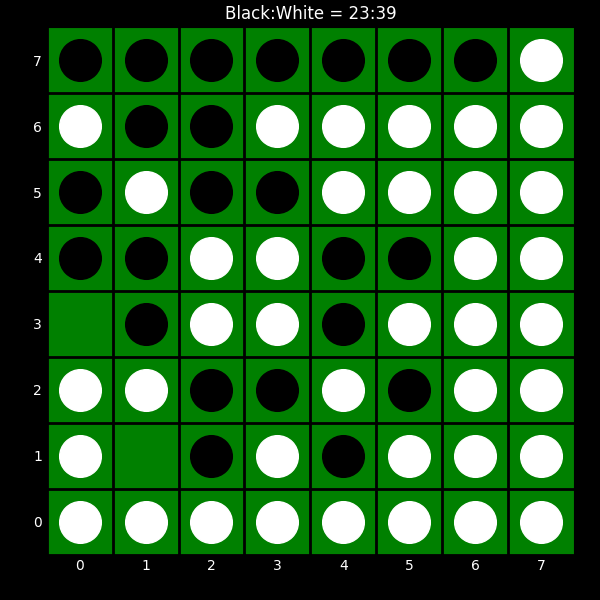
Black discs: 23
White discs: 39